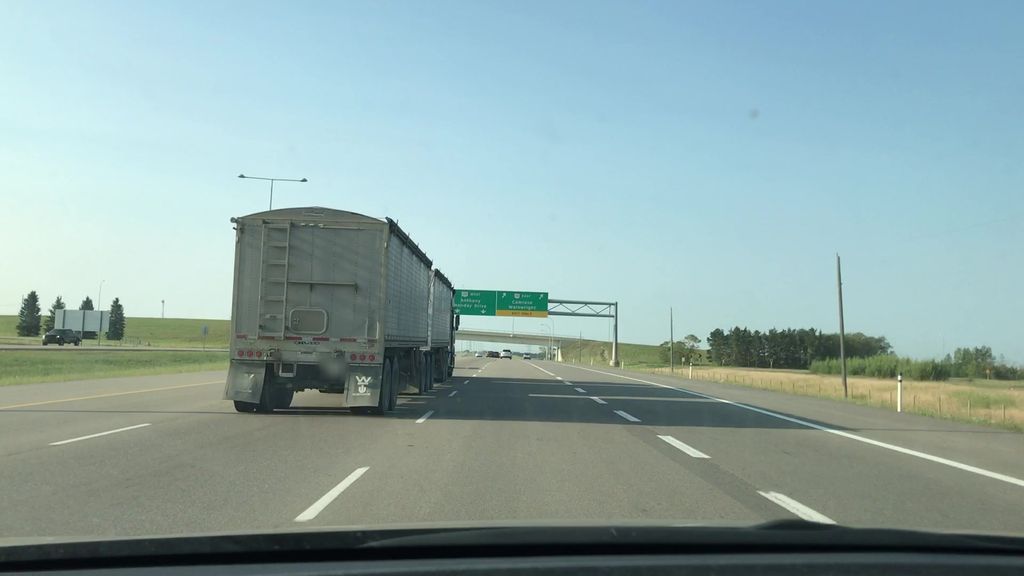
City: edmonton